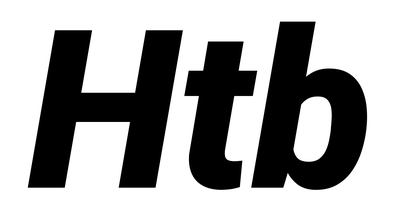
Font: Roboto-Italic_Black_Italic